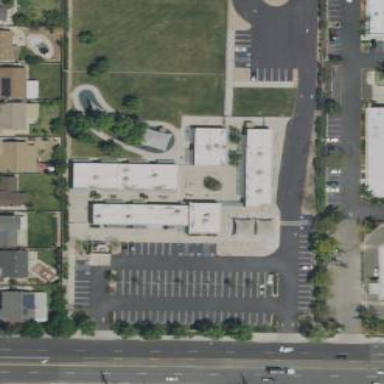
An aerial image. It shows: Kindergarten.